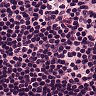
Metastatic tissue present: no